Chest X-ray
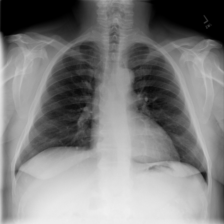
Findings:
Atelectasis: negative
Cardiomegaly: negative
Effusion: negative
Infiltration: negative
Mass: negative
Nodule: negative
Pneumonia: negative
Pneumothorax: negative
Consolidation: negative
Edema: negative
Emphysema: negative
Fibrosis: negative
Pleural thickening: negative
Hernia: negative